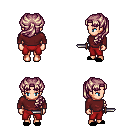
a pixel art fantasy rpg character, female body template, human, light skin, maroon long-sleeve shirt, red pants, white blonde princess hairstyle, black slippers, dagger, four views (front, back, left, right), 2x2 character sprite sheet, small pixel art, hard edges, no anti-aliasing